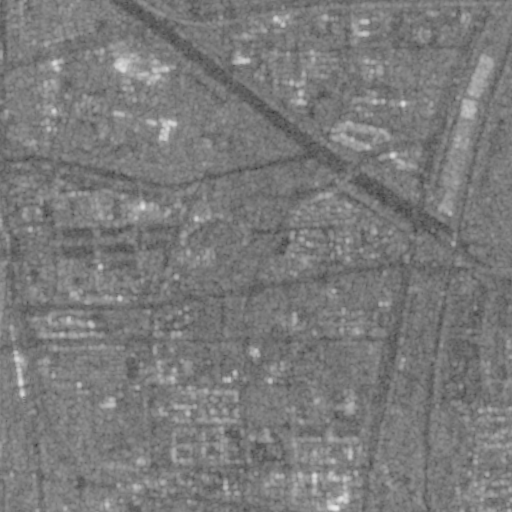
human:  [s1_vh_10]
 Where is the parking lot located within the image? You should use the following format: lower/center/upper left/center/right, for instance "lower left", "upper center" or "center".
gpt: The parking lot is located in the upper right of the image.
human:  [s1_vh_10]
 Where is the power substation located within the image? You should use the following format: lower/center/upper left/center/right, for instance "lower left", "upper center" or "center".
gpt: The power substation is located in the center left of the image.
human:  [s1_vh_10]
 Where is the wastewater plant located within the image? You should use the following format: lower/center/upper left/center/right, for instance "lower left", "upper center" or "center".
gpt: The wastewater plant is located in the upper left of the image.
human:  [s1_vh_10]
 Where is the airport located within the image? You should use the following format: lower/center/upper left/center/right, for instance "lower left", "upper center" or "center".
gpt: There is no airport in the image.

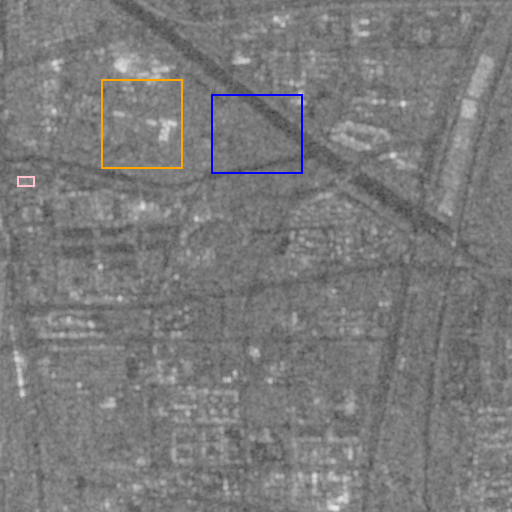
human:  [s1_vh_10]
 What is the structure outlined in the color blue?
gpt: The structure outlined in blue is a park.
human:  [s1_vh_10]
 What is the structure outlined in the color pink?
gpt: The structure outlined in pink is a power substation.
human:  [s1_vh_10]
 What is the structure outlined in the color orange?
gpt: The structure outlined in orange is a wastewater plant.
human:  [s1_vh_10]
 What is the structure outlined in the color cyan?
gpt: There is no cyan outline.